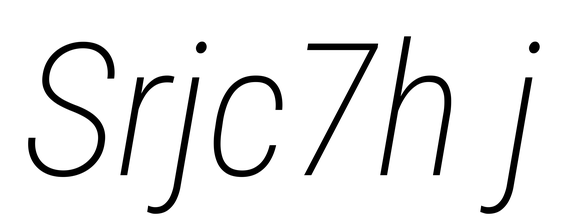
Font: Roboto-Italic_Condensed_ExtraLight_Italic